Question: folks!
I examined those samples from Android Compability lib. And I can't find how to remove those white frames marked red(adown and between pages):

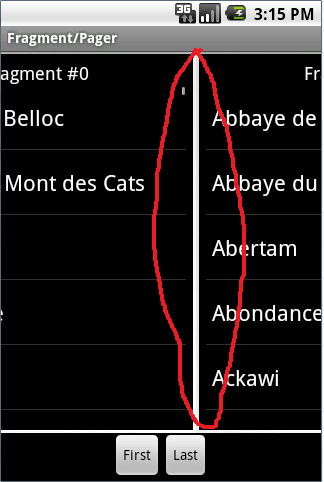
Answer: In the fragment_pager_list.xml file remove the background from the root LinearLayout.
'''
<LinearLayout xmlns:android="http://schemas.android.com/apk/res/android"
android:orientation="vertical"
android:layout_width="match_parent"
android:layout_height="match_parent"
android:background="@android:drawable/gallery_thumb"> <-- Remove this background
</LinearLayout>
'''
So you have:
'''
<LinearLayout xmlns:android="http://schemas.android.com/apk/res/android"
android:orientation="vertical"
android:layout_width="match_parent"
android:layout_height="match_parent">
</LinearLayout>
'''